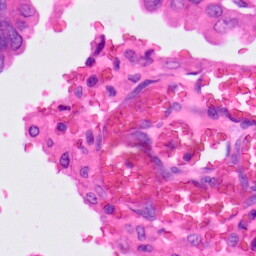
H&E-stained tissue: Lung